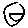
Label: smiley face